Brain MRI, modality: hrT2
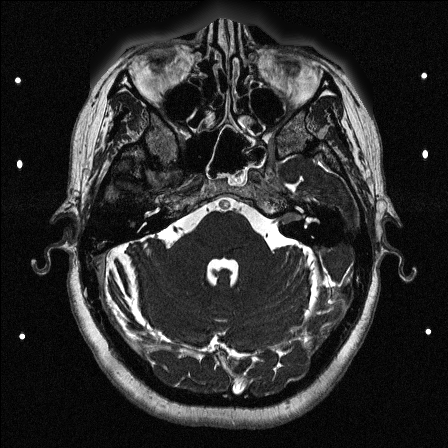